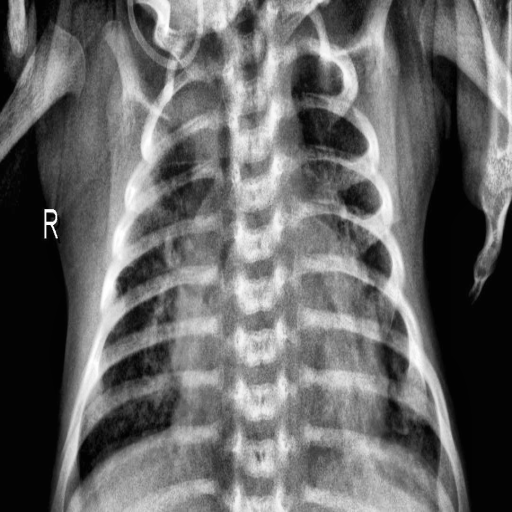
Finding: PNEUMONIA